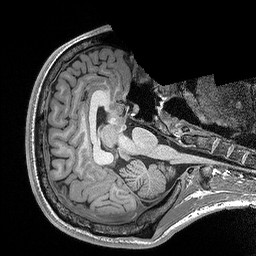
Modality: T1w
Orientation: axial
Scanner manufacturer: siemens
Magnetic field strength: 3 T
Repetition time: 2.3 s
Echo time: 0.00298 s